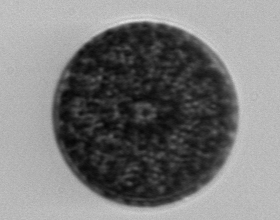
Label: Coscinodiscus